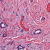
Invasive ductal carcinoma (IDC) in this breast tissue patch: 1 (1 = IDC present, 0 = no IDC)